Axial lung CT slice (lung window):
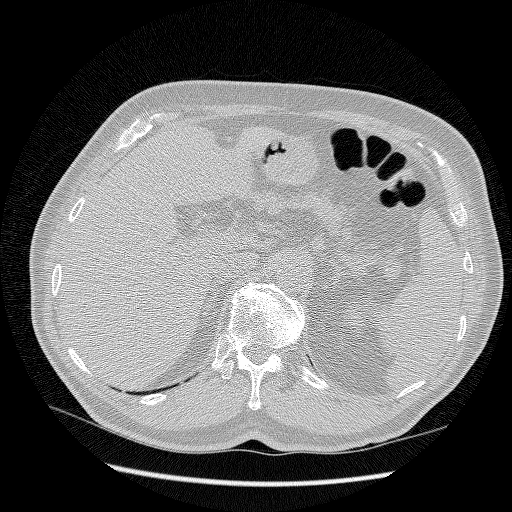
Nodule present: no